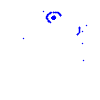
Particle: electron